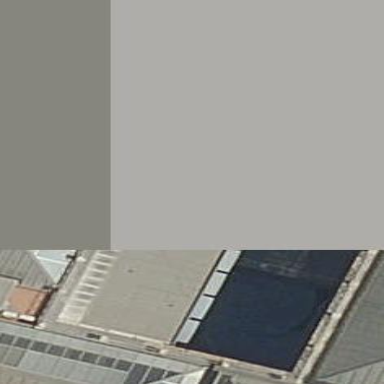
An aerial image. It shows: Building with metal skillion roof.